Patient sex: M
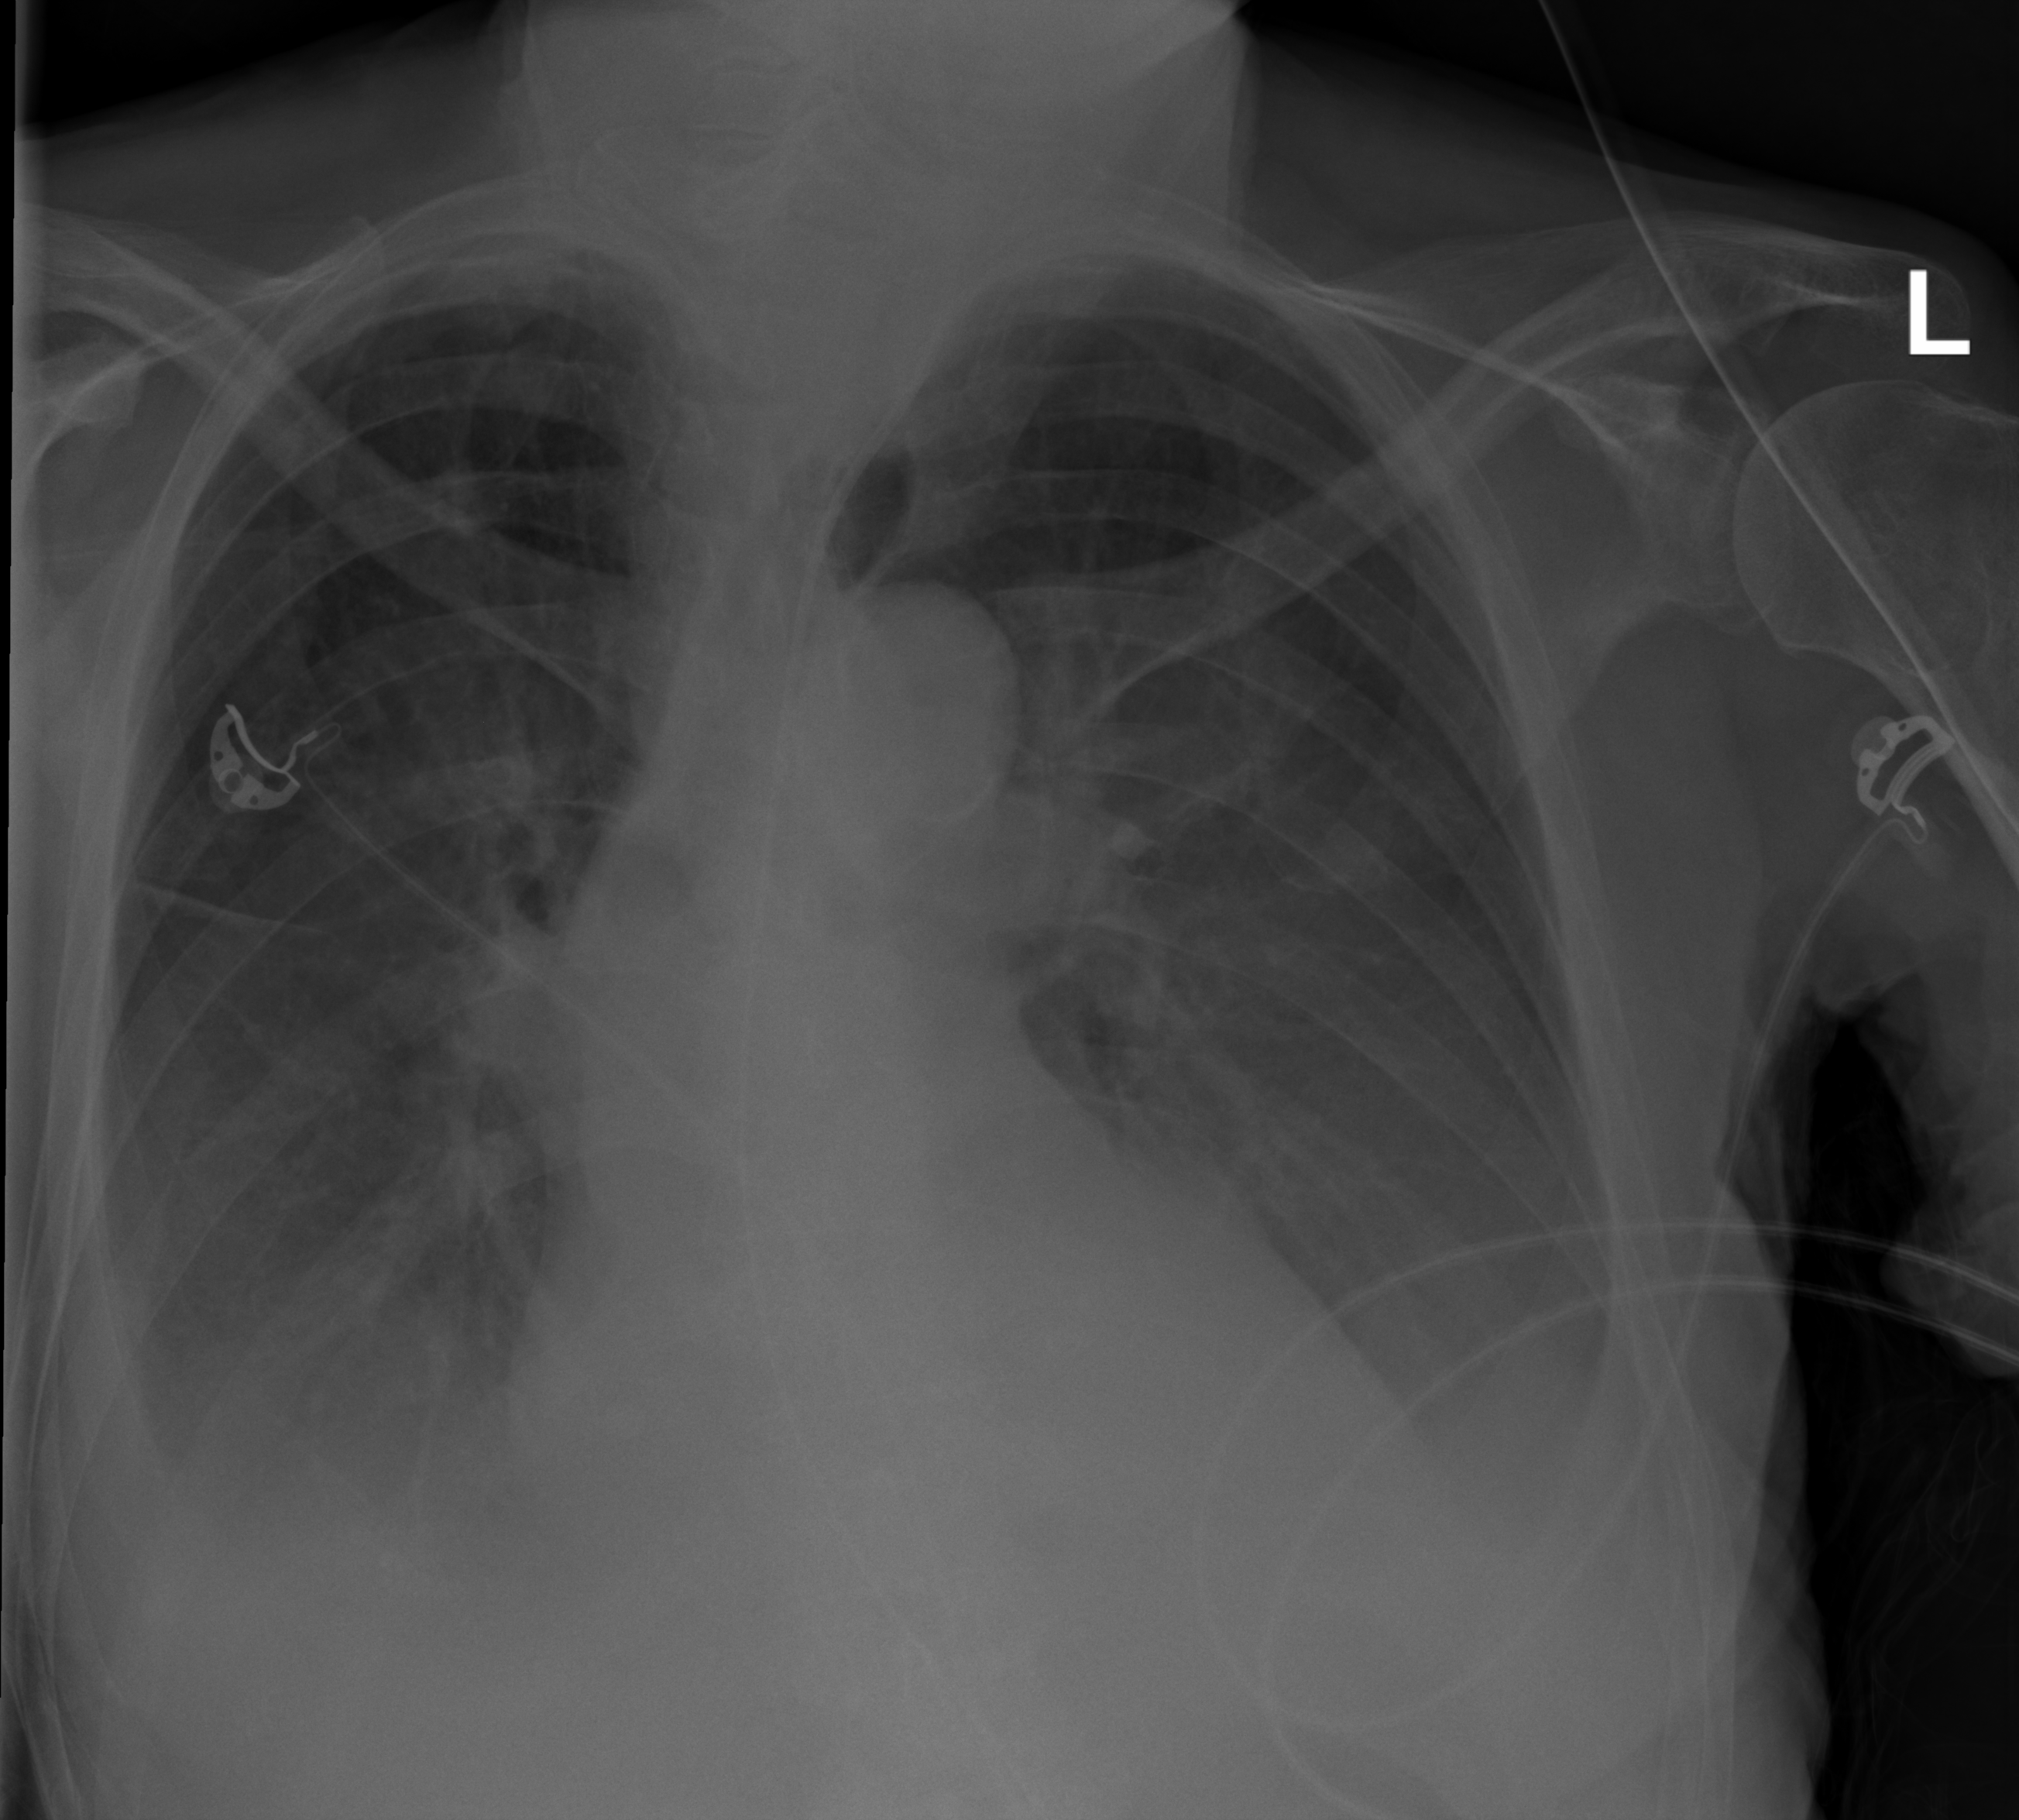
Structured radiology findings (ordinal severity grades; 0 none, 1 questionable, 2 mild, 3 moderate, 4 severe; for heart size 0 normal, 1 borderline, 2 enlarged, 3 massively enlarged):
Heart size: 1
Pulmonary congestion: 2
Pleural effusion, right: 3
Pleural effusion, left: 3
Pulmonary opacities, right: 1
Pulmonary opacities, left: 1
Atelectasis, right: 3
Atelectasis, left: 3